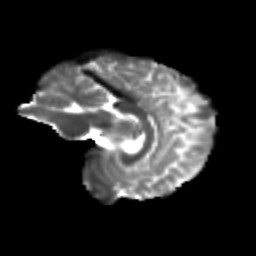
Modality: T2w
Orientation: sagittal
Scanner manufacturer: siemens
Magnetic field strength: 3 T
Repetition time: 9.2 s
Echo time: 0.084 s